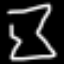
Label: hourglass